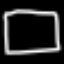
Label: square